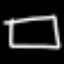
Label: square